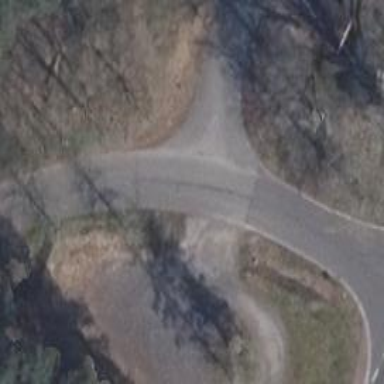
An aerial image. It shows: Tertiary road.